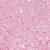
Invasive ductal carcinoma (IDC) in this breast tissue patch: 0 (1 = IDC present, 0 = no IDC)